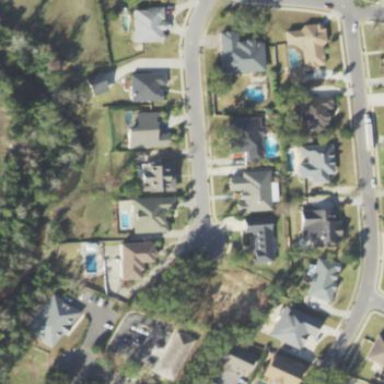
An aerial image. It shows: Single-family residential area.